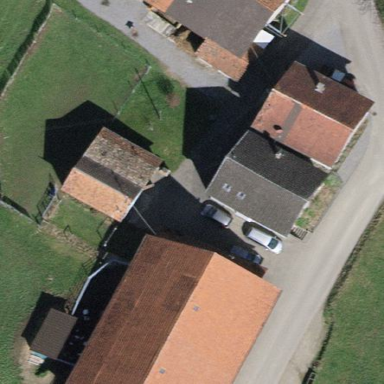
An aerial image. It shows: Farmyard area.